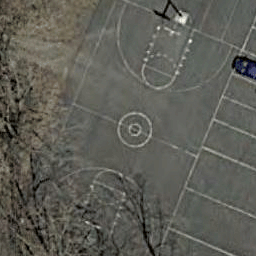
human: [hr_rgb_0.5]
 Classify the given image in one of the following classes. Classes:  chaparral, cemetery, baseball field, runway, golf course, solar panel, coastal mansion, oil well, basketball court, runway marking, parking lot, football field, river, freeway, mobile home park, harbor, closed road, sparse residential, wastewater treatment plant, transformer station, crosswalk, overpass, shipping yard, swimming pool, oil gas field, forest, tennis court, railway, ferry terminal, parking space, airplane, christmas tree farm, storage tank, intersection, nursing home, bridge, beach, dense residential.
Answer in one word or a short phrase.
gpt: basketball court